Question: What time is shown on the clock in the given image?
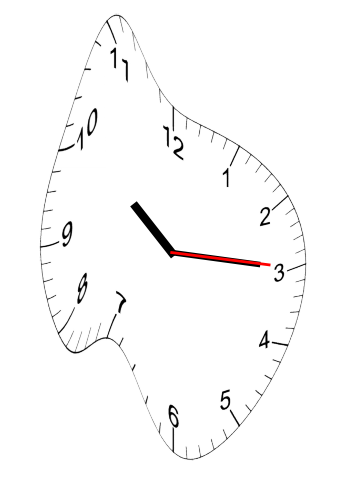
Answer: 10:15:15